Aerial crown-view tile of a tropical tree (Barro Colorado Island, Panama), acquired 20250715:
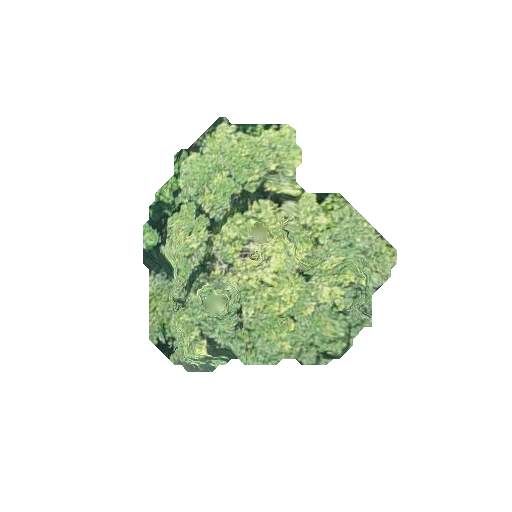
Species: Aspidosperma desmanthum
GBIF accepted scientific name: Aspidosperma desmanthum
Crown area: 67.229 m²